Field crop: maize
Growth stage: 1
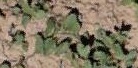
Species: convolvulus